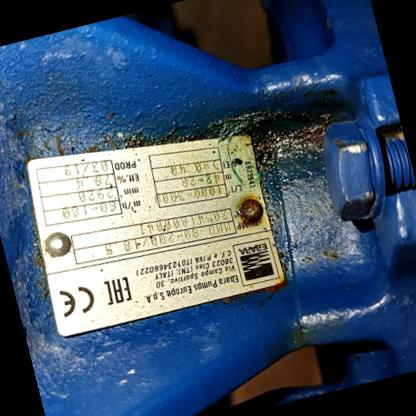
Klasa: tabliczka-znamionowa